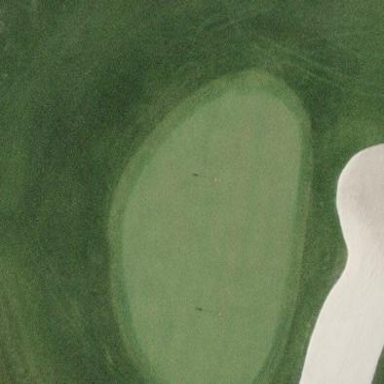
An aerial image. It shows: Grassy pitch designated for golf. It features vibrant green golf course.